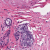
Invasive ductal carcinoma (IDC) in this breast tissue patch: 0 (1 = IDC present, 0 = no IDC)